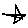
Label: star